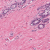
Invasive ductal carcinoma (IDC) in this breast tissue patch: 0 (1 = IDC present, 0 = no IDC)